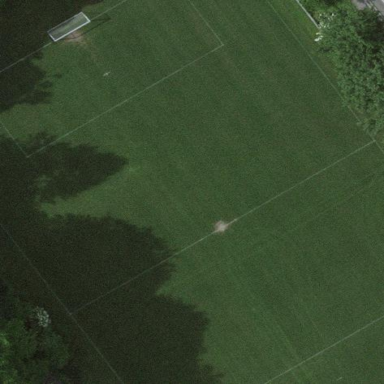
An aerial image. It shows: Grass pitch used for soccer.